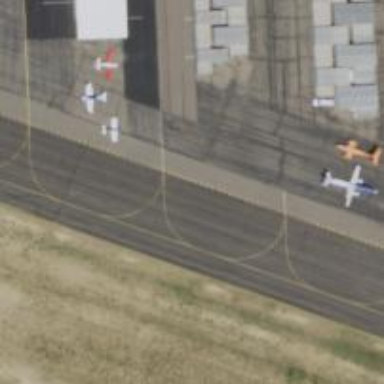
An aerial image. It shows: Image of taxiway at airport.